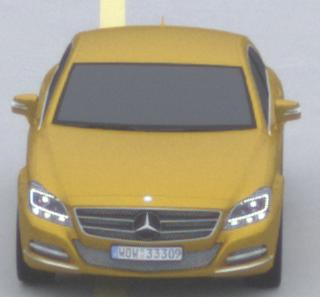
Make: Mercedes-Benz
Model: CLS Coupé 350
Detailed model: CLS-Class (218) Coupé
Model produced from: 2011/01
Model produced until: 2014/07
Doors: 4
Color: yellow
Road condition: dry road
Daytime: midday
Contrast: low contrast